Field crop: tomato
Growth stage: 2
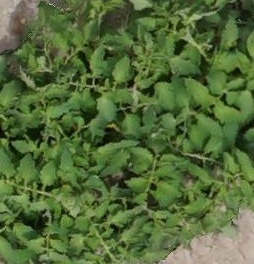
Species: tomato